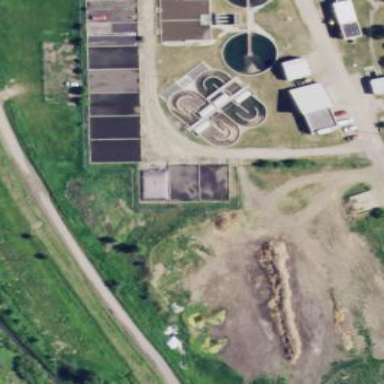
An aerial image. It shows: Wastewater plant.